Question: How can I get slider just like
or
How can I customize highstock so that I can only use its slider no chart. I want to change page content like tables few charts on slider move.
Please refer the image to visualize the problem
On move or change of slider I need to change the complete page data like "table data and chart"

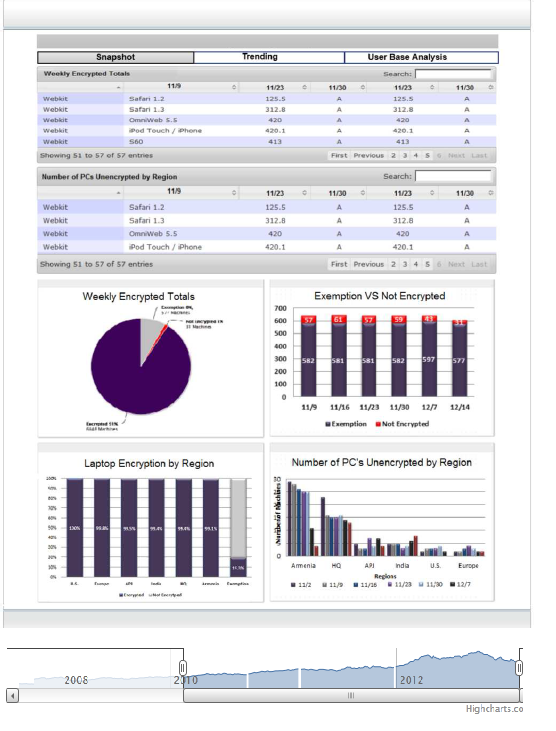
Answer: You can try to use <URL>
'''
yAxis: {
height: 0,
gridLineWidth: 0,
labels: {
enabled: false
}
},
xAxis: {
lineWidth: 0,
tickLength : 0,
labels: {
enabled: false
}
},
series : [{
name : 'AAPL',
lineWidth: 0,
marker: {
enabled: false,
states: {
hover: {
enabled: false
}
}
},
data : data,
tooltip: {
valueDecimals: 2
}
}]
'''
empty chart with only navigator, then catch afterSetExtremes() (<URL>.